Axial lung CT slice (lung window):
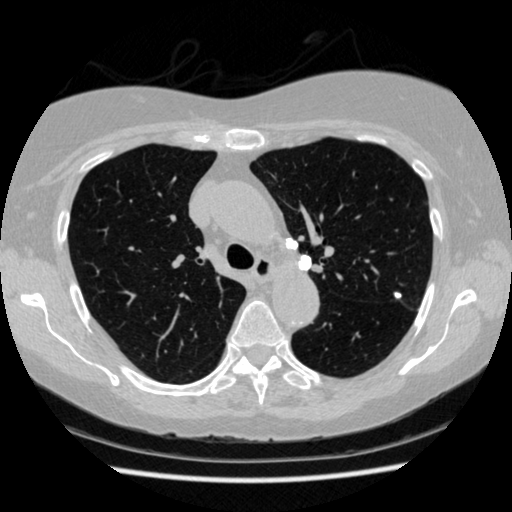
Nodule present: yes
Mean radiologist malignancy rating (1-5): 1.5